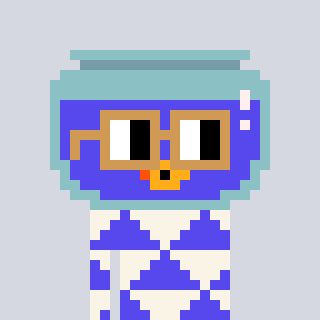
a pixel art character with square brown glasses, a goldfish-shaped head and a computerblue-colored body on a cool background